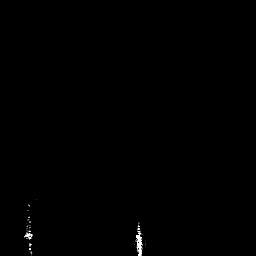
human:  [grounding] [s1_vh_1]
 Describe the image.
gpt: In the satellite image, there is  <ref>1 small ship </ref> <box>[[8, 83, 13, 95, 0]]</box> located at bottom left,  <ref>1 small ship </ref> <box>[[51, 88, 57, 99, 0]]</box> located at bottom.